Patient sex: F
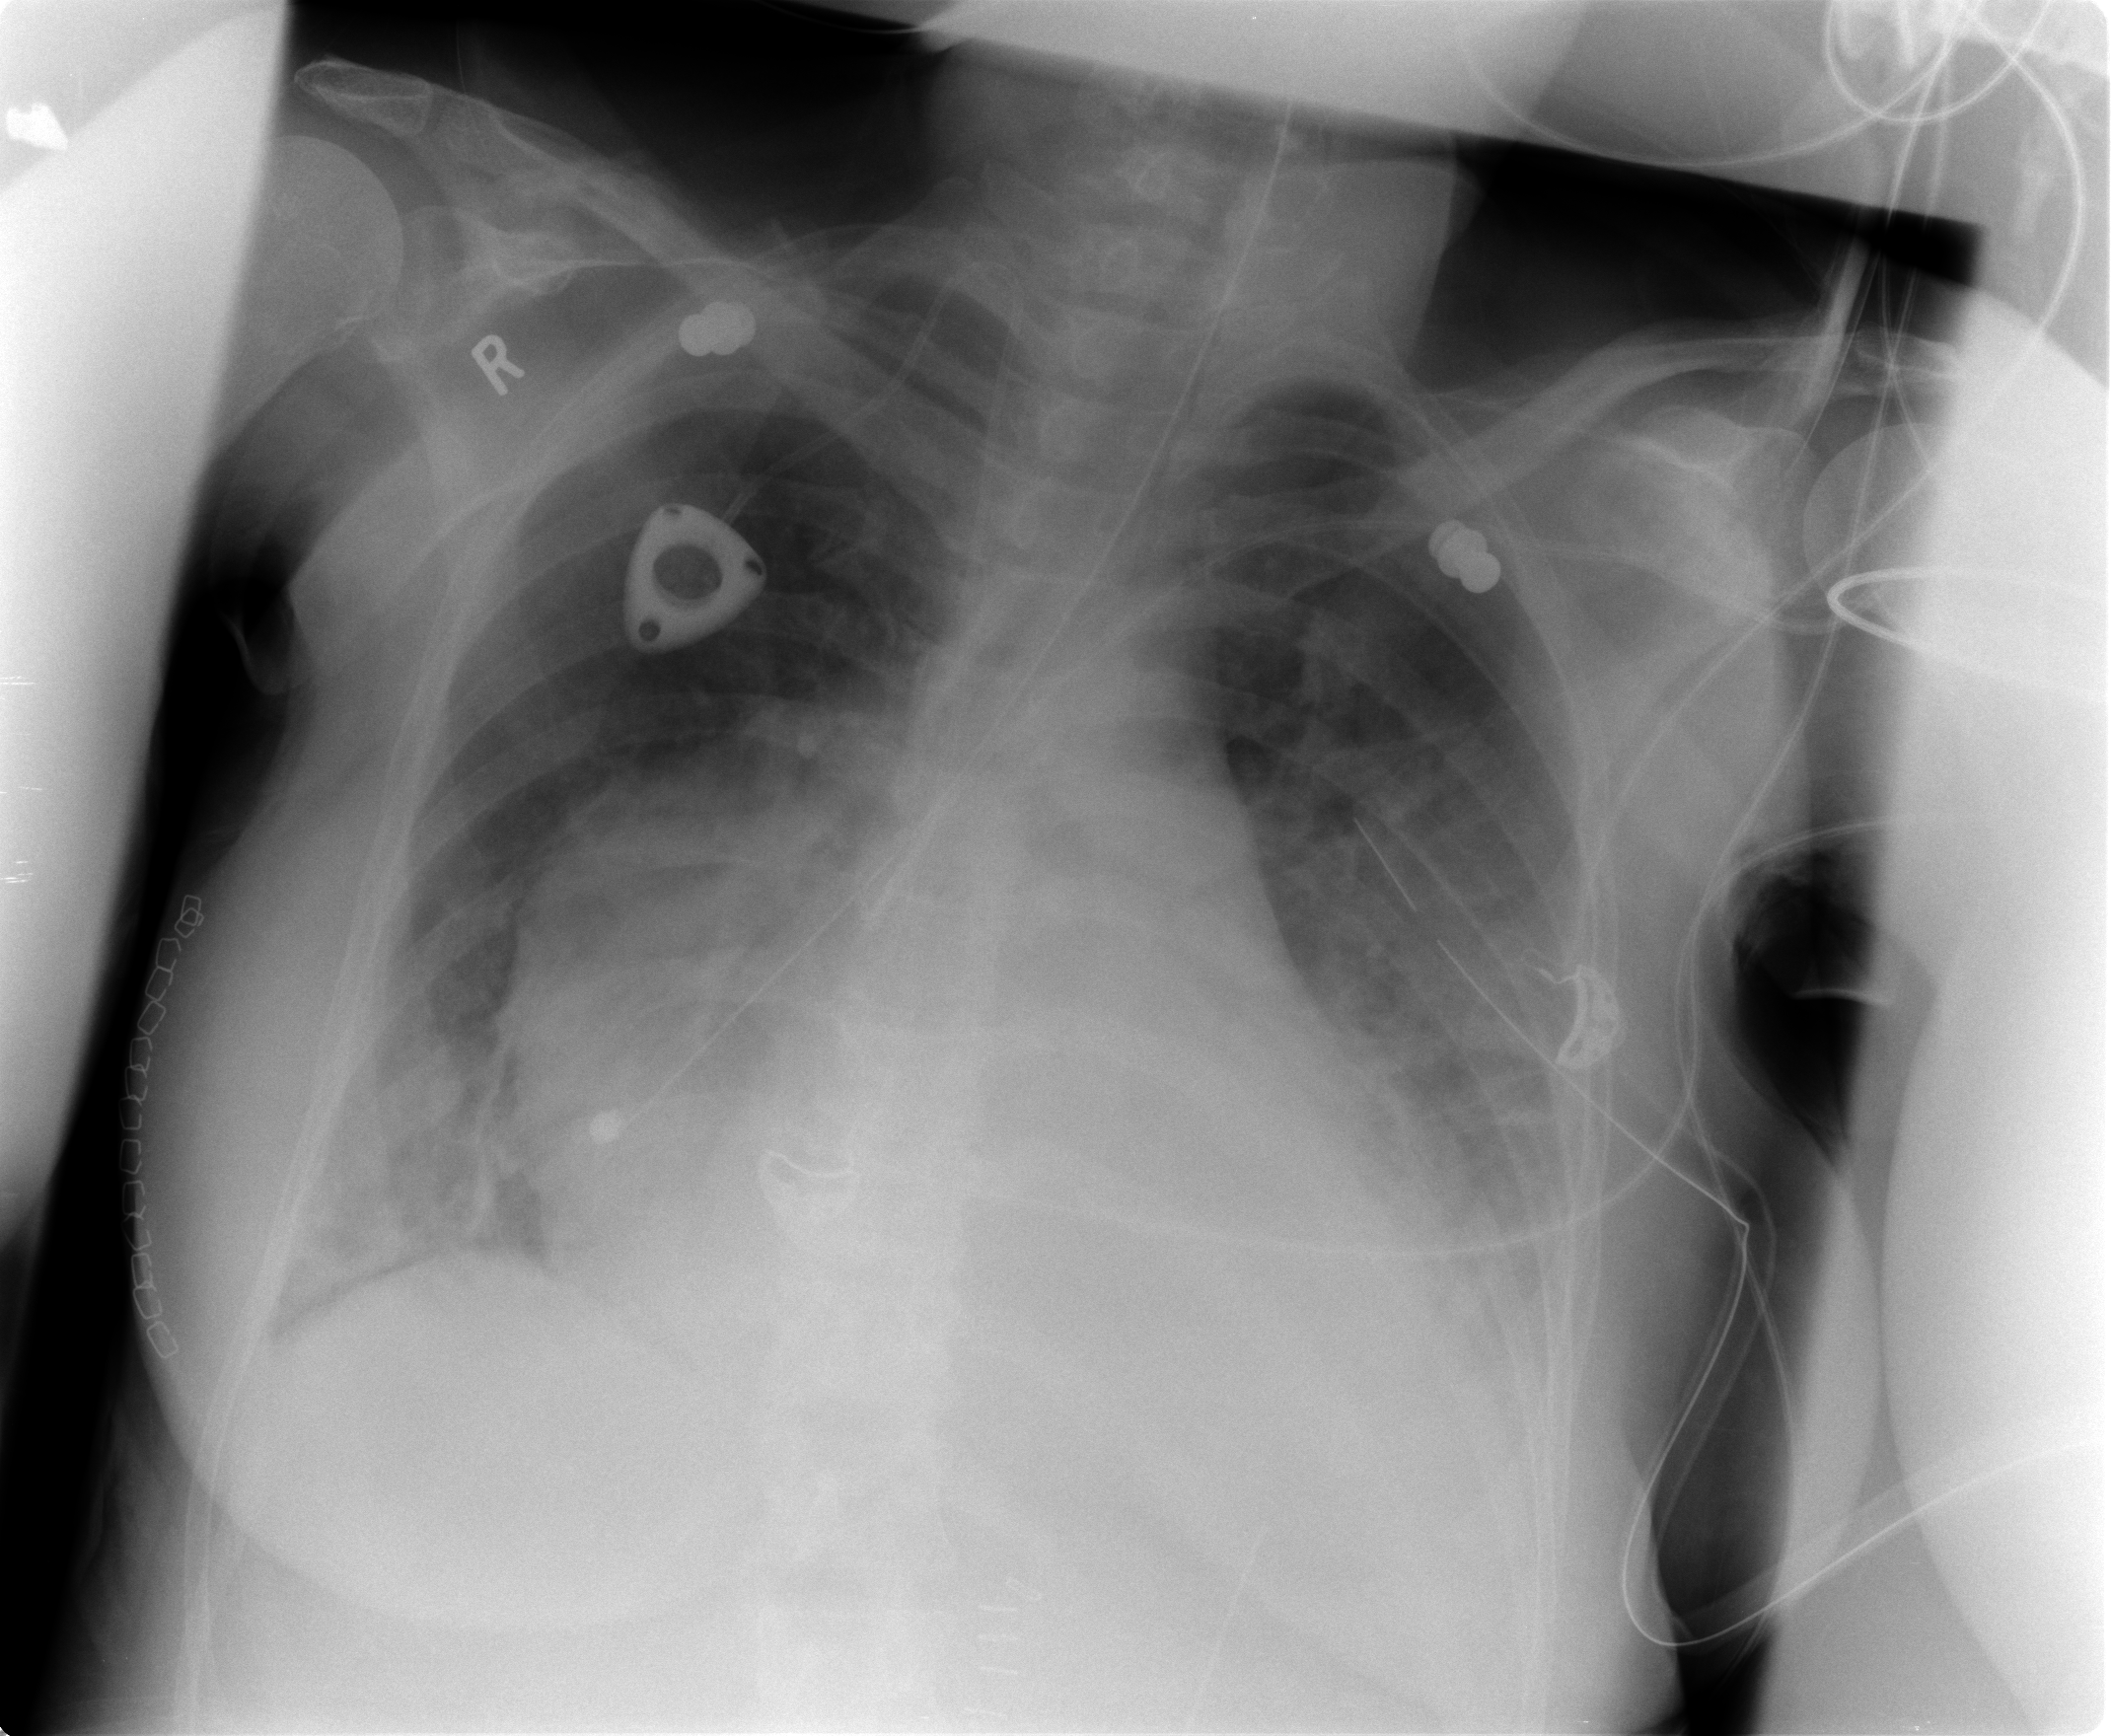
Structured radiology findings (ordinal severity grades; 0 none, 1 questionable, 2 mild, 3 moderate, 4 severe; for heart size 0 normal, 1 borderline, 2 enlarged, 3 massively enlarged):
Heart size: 3
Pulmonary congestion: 2
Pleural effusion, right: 1
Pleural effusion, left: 2
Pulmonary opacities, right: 3
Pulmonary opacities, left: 2
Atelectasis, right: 2
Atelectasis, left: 2